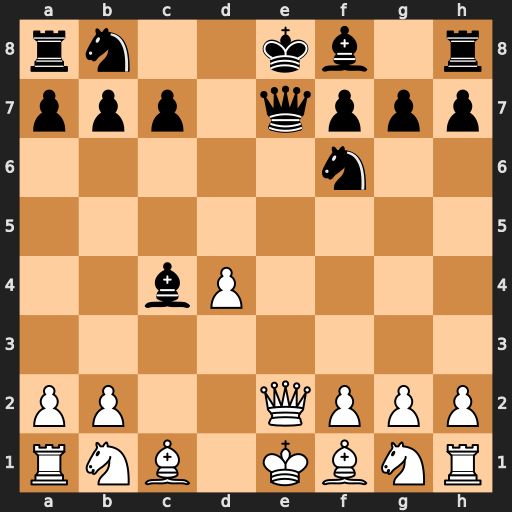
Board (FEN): rn2kb1r/ppp1qppp/5n2/8/2bP4/8/PP2QPPP/RNB1KBNR
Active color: w
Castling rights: KQkq
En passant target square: -
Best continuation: Qxe7+ Bxe7 Bxc4